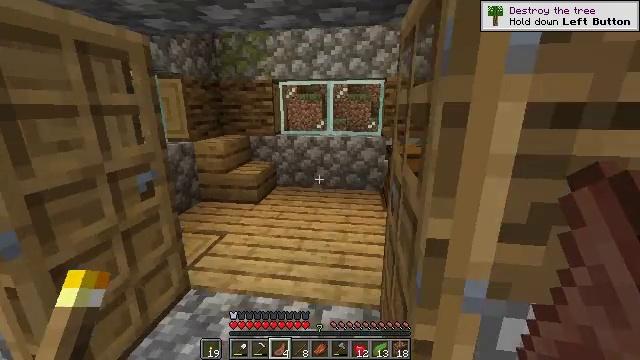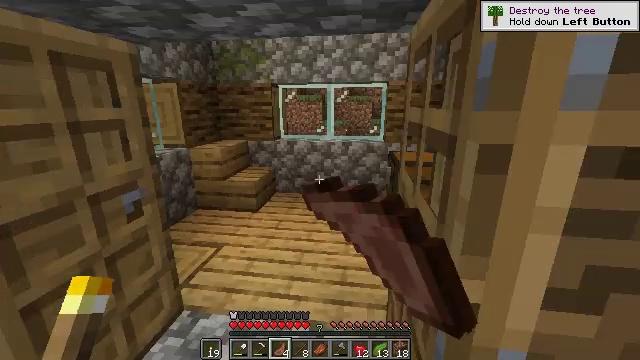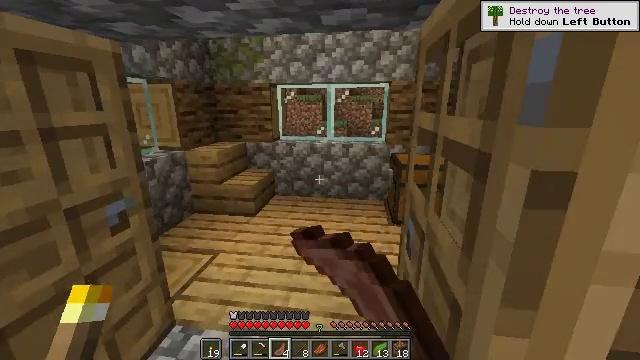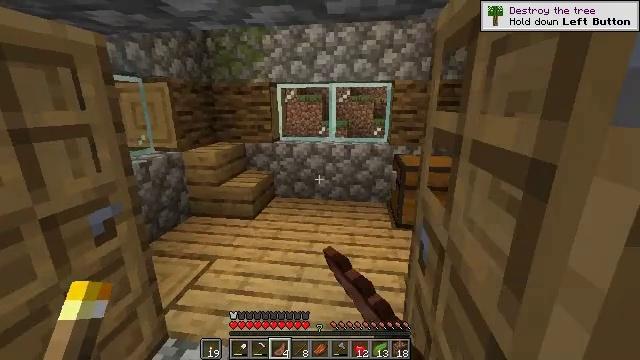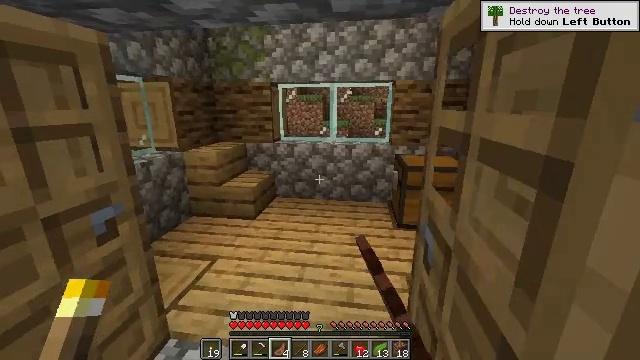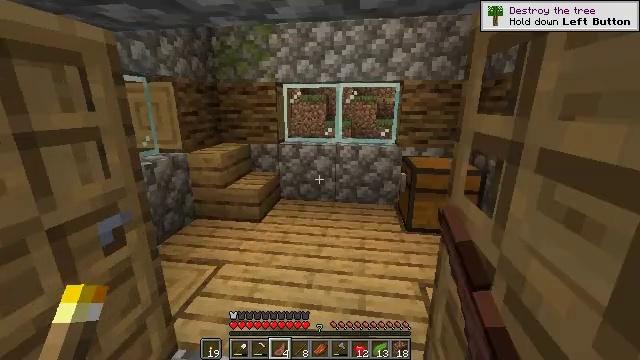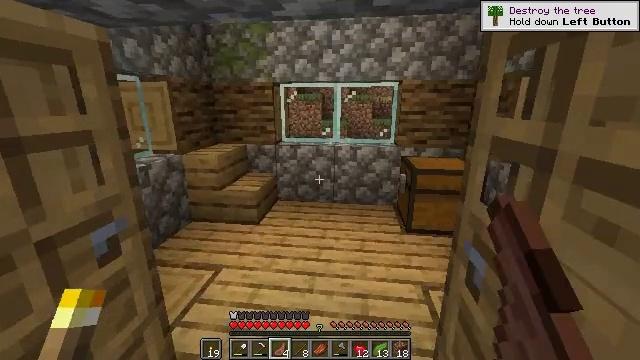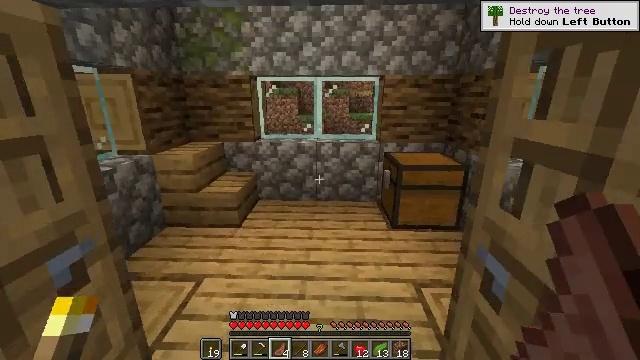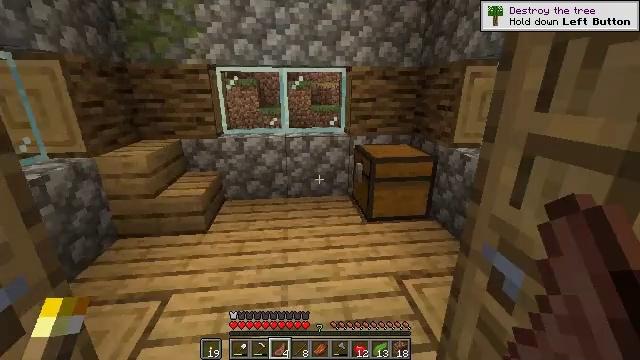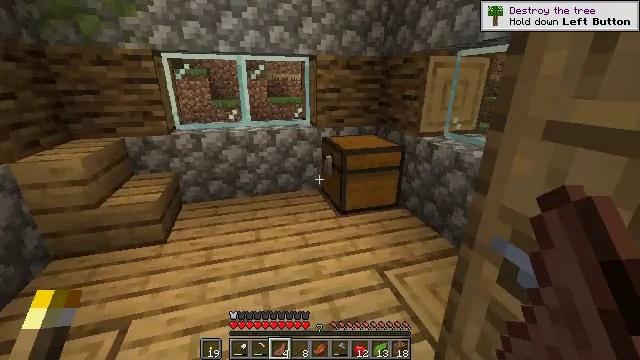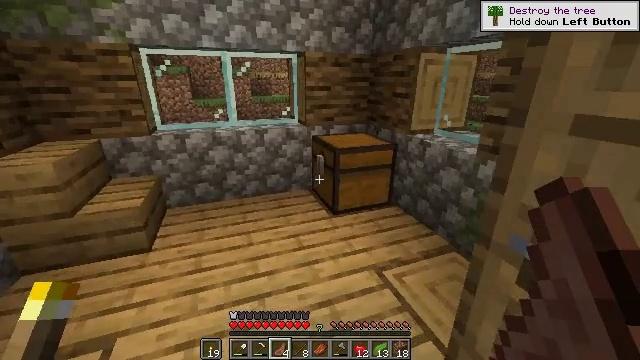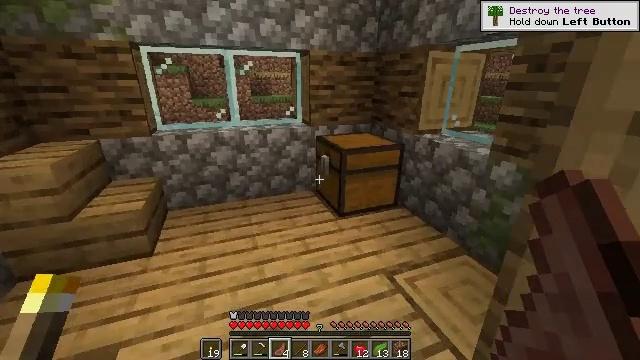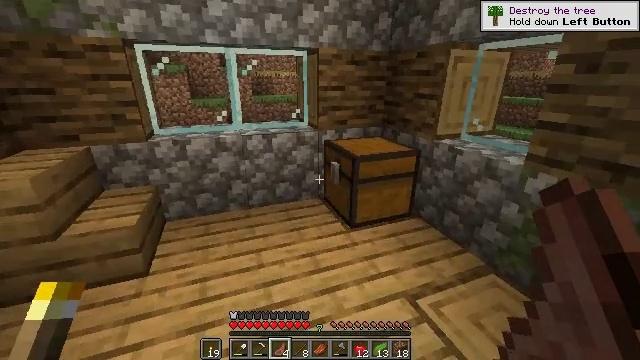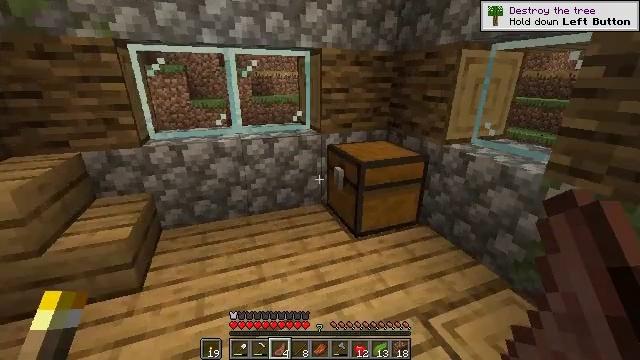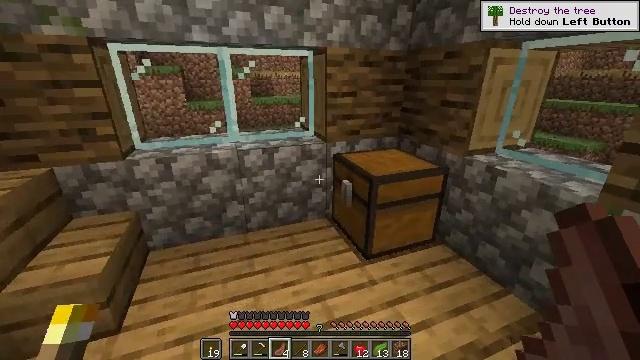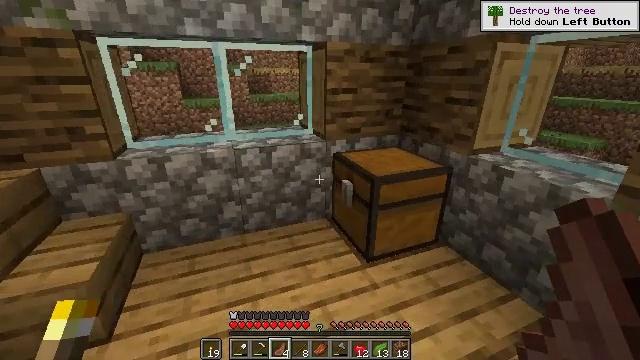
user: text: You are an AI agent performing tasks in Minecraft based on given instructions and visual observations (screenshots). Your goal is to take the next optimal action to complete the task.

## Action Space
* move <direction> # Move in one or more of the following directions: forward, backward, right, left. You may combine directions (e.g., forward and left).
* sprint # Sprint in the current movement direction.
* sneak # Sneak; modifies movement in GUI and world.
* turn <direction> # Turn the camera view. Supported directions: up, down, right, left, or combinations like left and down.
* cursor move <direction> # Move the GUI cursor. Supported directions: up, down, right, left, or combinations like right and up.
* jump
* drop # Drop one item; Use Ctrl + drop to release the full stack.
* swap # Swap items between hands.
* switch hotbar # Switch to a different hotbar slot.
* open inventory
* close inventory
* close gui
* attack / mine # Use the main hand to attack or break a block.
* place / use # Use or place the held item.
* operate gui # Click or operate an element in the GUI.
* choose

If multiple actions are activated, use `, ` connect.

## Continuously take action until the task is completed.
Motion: motion action
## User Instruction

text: Break the white bed to relocate it.
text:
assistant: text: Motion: move forward, use / place
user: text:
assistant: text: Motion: move forward
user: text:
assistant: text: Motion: move forward
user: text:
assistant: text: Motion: move forward
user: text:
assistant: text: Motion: move forward and move left
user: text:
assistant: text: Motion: move forward and move left, turn right
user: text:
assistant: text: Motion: move forward and move left, turn right and down
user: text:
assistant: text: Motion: move forward and move left, turn right and down
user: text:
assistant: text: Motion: move forward and move left, turn right and down
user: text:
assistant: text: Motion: move forward and move left, turn right
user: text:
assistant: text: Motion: move forward
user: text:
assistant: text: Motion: move forward
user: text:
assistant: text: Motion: move forward
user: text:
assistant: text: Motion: move forward
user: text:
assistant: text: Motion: no_op
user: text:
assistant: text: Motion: turn right and down
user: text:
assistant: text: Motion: turn right and down
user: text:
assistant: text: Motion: turn right and down
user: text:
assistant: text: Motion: use / place
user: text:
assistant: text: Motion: use / place
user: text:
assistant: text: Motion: use / place
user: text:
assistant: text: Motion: use / place
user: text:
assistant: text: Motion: no_op
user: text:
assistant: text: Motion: open gui
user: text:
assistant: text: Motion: no_op
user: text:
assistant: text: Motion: no_op
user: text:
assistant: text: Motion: no_op
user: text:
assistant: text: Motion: no_op
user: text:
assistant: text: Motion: no_op
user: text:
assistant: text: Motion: no_op